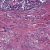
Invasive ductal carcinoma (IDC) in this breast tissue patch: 1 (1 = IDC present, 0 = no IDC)